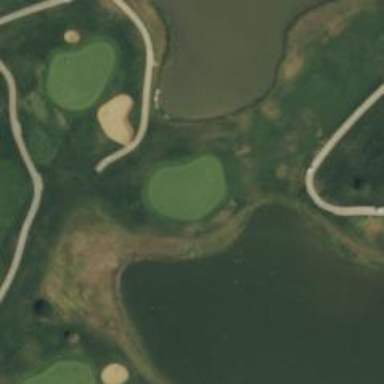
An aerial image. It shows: View of golf hole.